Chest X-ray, AP view. Patient: 75 years old, sex F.
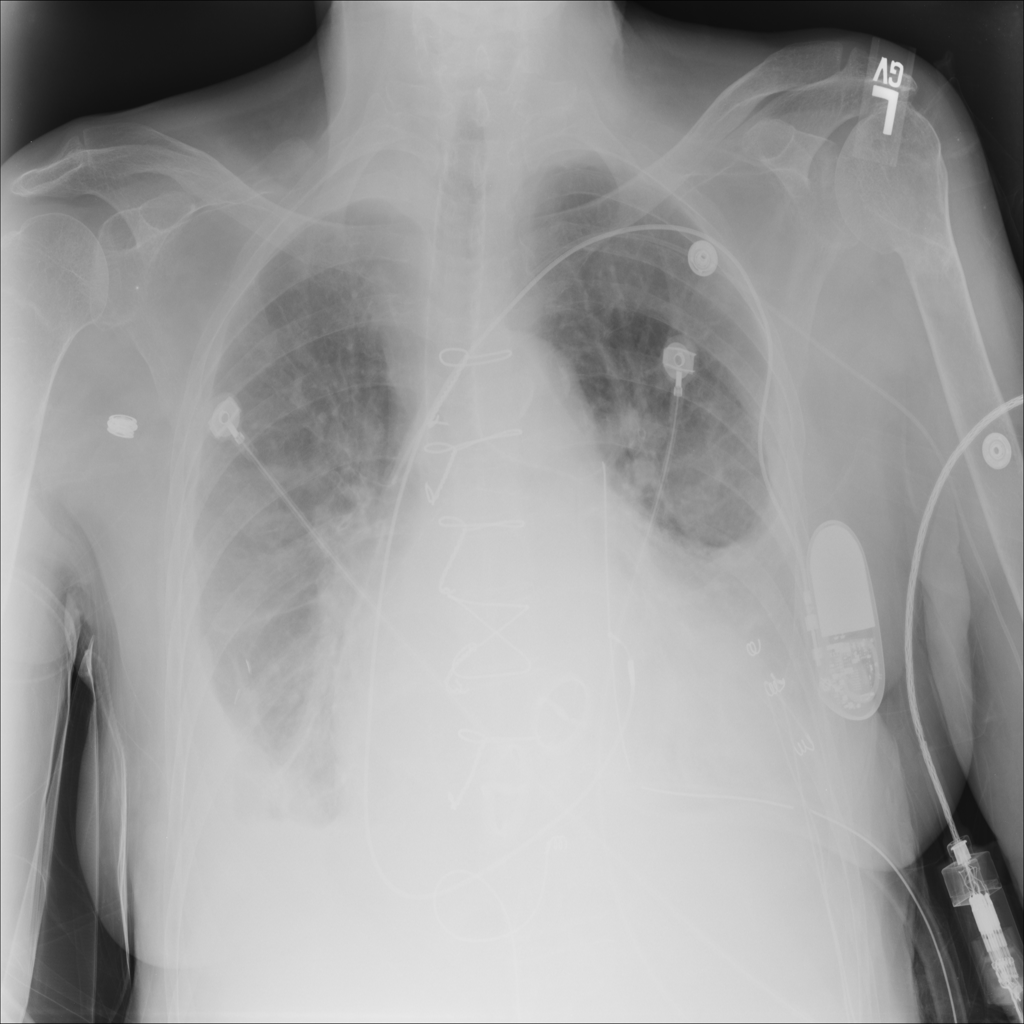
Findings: Cardiomegaly, Effusion